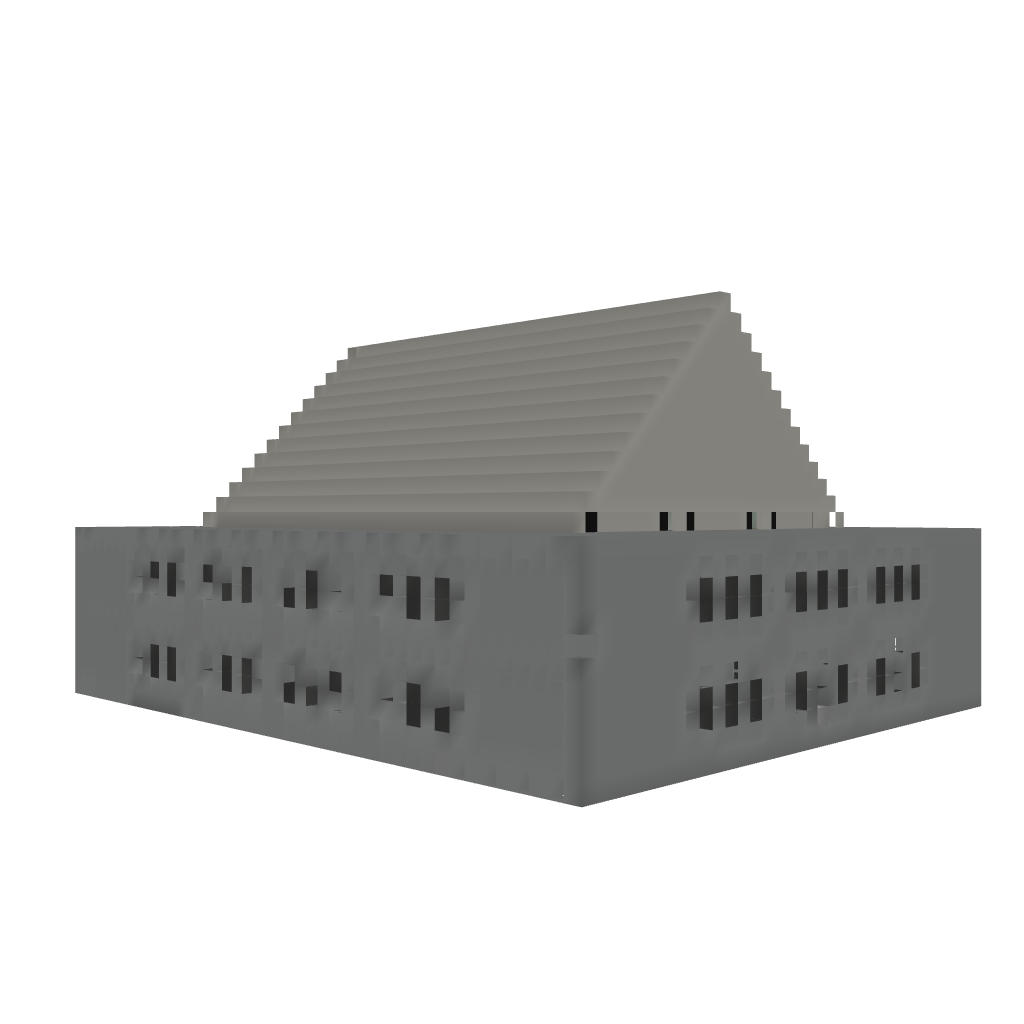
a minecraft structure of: The best jail